Question: I have A Gui-class that extends JFrame. At the top there is a JMenuBar and the rest consists of a big JTextField.
I have implemented a mouseListener to this class and the problem is that it only seem to listen when clicking on the JMenuBar, not the JTextArea. So my question is how I make the mouseListener react to mouse click on the JTextArea
heres a snappshot of the Gui-class (constructor)
'''
public class Gui extends JFrame implements ActionListener, MouseListener {
private JMenu fileMenu;
private JTextArea textArea;
private JFileChooser chooser;
public static void main(String[] args) {
new Gui().setVisible(true);
}
public Gui() {
setSize(600, 600);
Dimension dim = Toolkit.getDefaultToolkit().getScreenSize();
setLocation(dim.width/2-this.getSize().width/2, dim.height/2-this.getSize().height/2);
createFileMenu();
JMenuBar menuBar = new JMenuBar();
setJMenuBar(menuBar);
menuBar.add(fileMenu);
textArea = new JTextArea();
JScrollPane scroll = new JScrollPane (textArea,
JScrollPane.VERTICAL_SCROLLBAR_ALWAYS, JScrollPane.HORIZONTAL_SCROLLBAR_ALWAYS);
Container contentPane = getContentPane();
contentPane.add(scroll);
chooser = new JFileChooser();
addMouseListener(this);
setDefaultCloseOperation(EXIT_ON_CLOSE);
}
'''

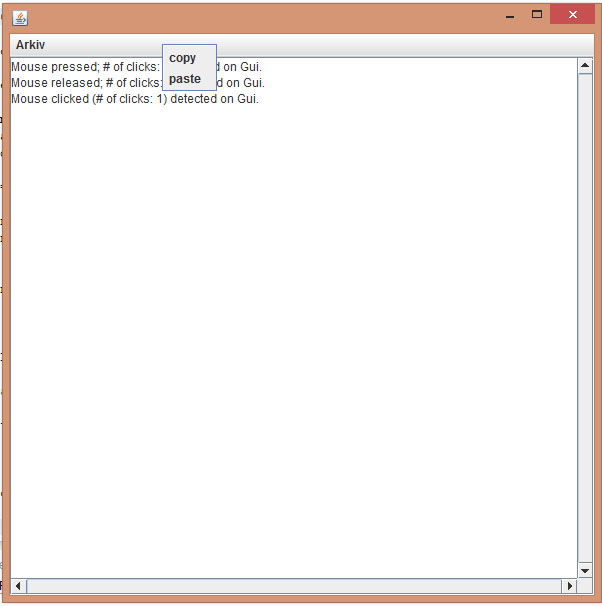
Answer: Add Mouse Listener to the textarea instead of the window.
'''
textArea = new JTextArea();
textArea.addMouseListener(this);
'''